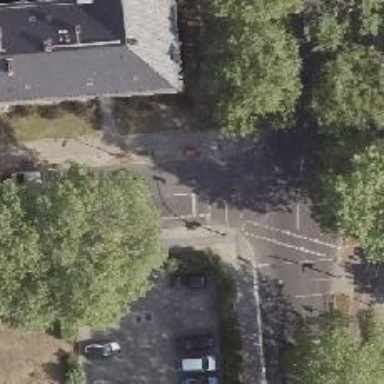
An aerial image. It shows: Road with traffic signals.